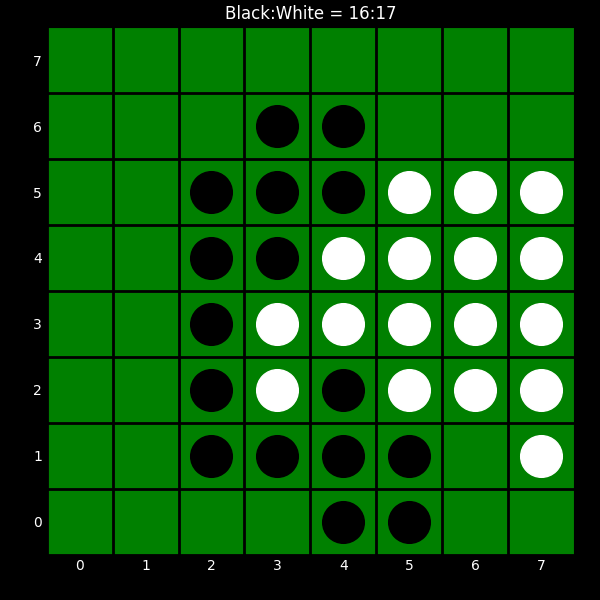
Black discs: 16
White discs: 17